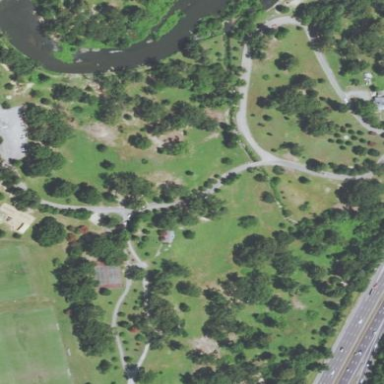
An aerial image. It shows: Disc golf course designed for leisure and sport.